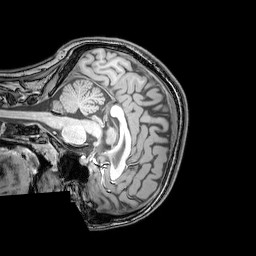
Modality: T1w
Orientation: sagittal
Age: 20
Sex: female
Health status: healthy
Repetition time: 0.081 s
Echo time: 0.037 s